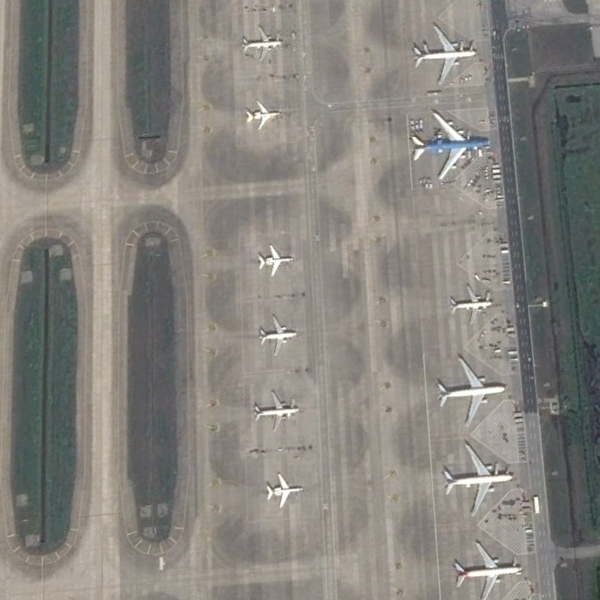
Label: Airport